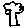
Label: tree